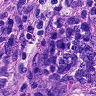
Metastatic tissue present: yes